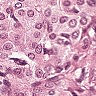
Metastatic tissue present: yes